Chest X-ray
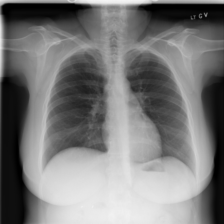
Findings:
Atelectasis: negative
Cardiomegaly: negative
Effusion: negative
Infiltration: negative
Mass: negative
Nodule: negative
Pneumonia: negative
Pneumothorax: negative
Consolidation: negative
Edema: negative
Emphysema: negative
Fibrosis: negative
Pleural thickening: negative
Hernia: negative